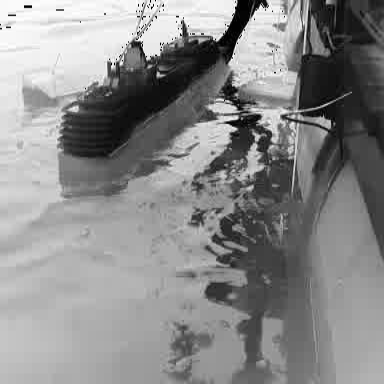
There is a container_ship in the infrared image.